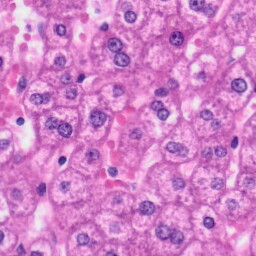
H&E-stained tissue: Liver